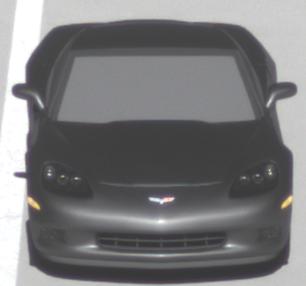
Make: Chevrolet
Model: Corvette Coupé
Detailed model: Corvette (C6) Coupé
Model produced from: 2005/02
Model produced until: 2008/03
Doors: 3
Color: gray
Road condition: dry road
Daytime: midday
Contrast: high contrast